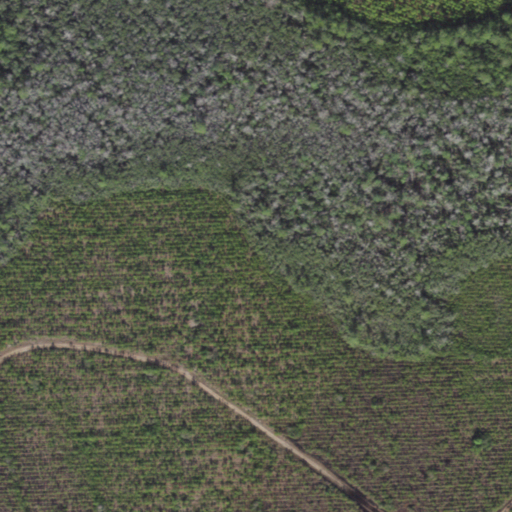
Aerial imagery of island in Florida named Brushy Islands containing woody wetlands, evergreen forest, and grassland